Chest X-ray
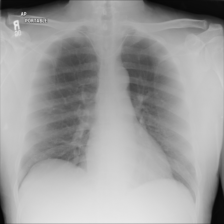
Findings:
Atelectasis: negative
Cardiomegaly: negative
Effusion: negative
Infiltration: negative
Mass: negative
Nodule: negative
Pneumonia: negative
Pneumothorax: negative
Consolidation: negative
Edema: negative
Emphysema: negative
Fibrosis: negative
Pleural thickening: negative
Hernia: negative